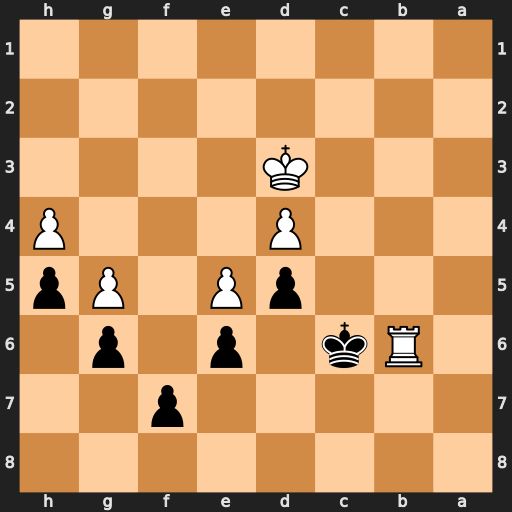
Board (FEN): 8/5p2/1Rk1p1p1/3pP1Pp/3P3P/3K4/8/8
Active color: b
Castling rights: -
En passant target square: -
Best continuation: Kxb6 Kc3 Ka5 Kb3 Kb5